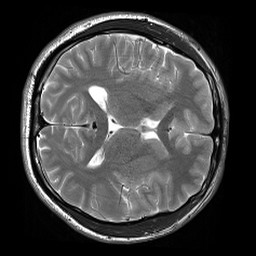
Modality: T2w
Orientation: axial
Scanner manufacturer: siemens
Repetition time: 3.9 s
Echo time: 0.076 s